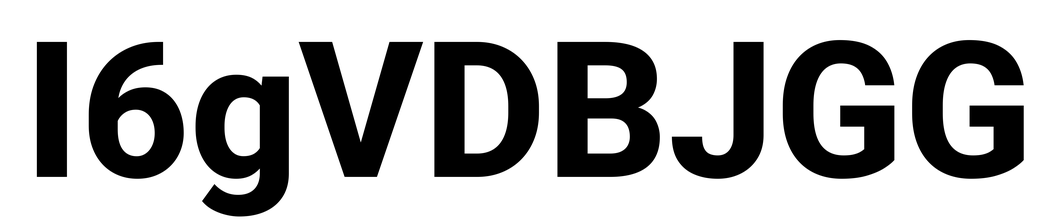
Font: Roboto_ExtraBold